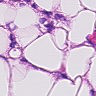
Metastatic tissue present: yes